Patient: sex M, age 57
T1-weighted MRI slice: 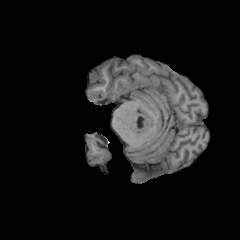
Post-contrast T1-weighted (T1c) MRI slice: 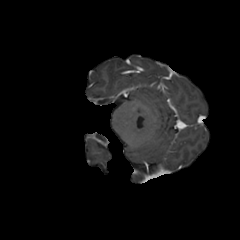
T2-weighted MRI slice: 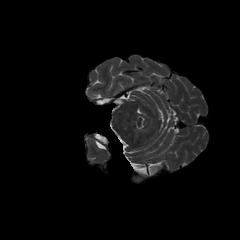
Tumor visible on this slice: no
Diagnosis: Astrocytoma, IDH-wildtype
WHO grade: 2